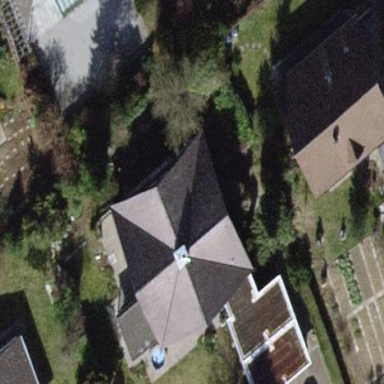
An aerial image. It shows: Detached building with gabled roof.